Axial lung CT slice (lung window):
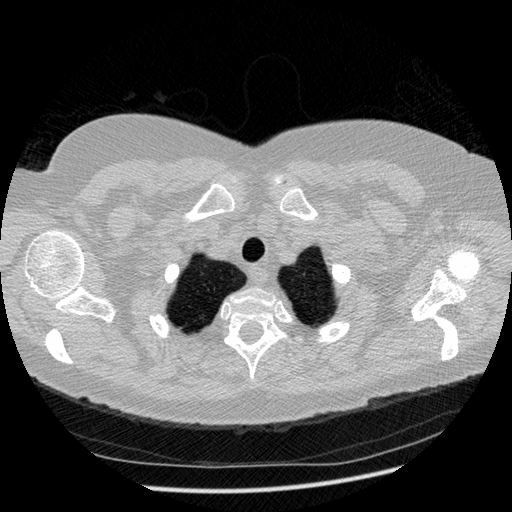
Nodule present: no